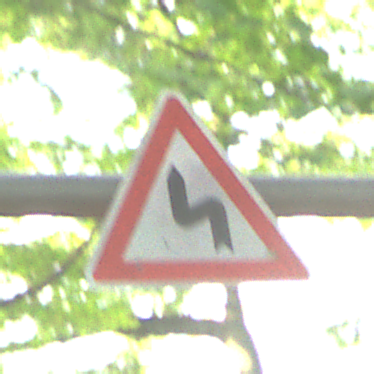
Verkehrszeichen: DoppelkurveZunaechstLinks
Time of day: MorningAfternoon
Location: Outdoor (RoadRail)
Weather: Clear
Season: NotSpecified
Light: Natural